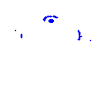
Particle: electron